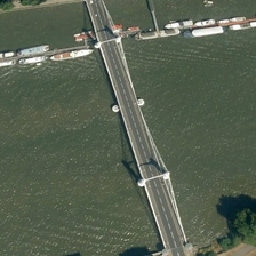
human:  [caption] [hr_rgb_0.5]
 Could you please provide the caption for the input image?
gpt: At one end of the bridge is a white yacht.

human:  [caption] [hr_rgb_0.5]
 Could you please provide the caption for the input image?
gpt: There is a tree at one end of the bridge.

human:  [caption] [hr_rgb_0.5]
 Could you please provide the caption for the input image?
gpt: At one end of the bridge is a white yacht.

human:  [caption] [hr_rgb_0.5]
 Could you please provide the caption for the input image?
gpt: There is a white yacht at one end of the bridge.

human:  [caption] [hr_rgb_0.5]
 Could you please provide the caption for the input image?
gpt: There is a tree at one end of the bridge.